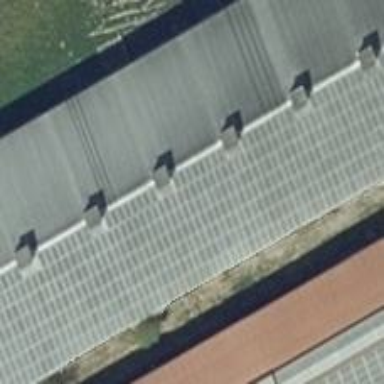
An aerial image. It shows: Solar photovoltaic panel generating electricity through small installation.